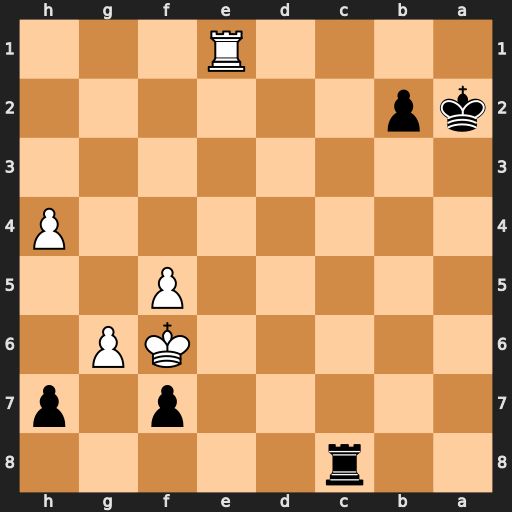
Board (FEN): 2r5/5p1p/5KP1/5P2/7P/8/kp6/4R3
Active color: b
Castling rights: -
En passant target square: -
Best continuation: fxg6 fxg6 Rc6+ Kg7 hxg6